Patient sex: M
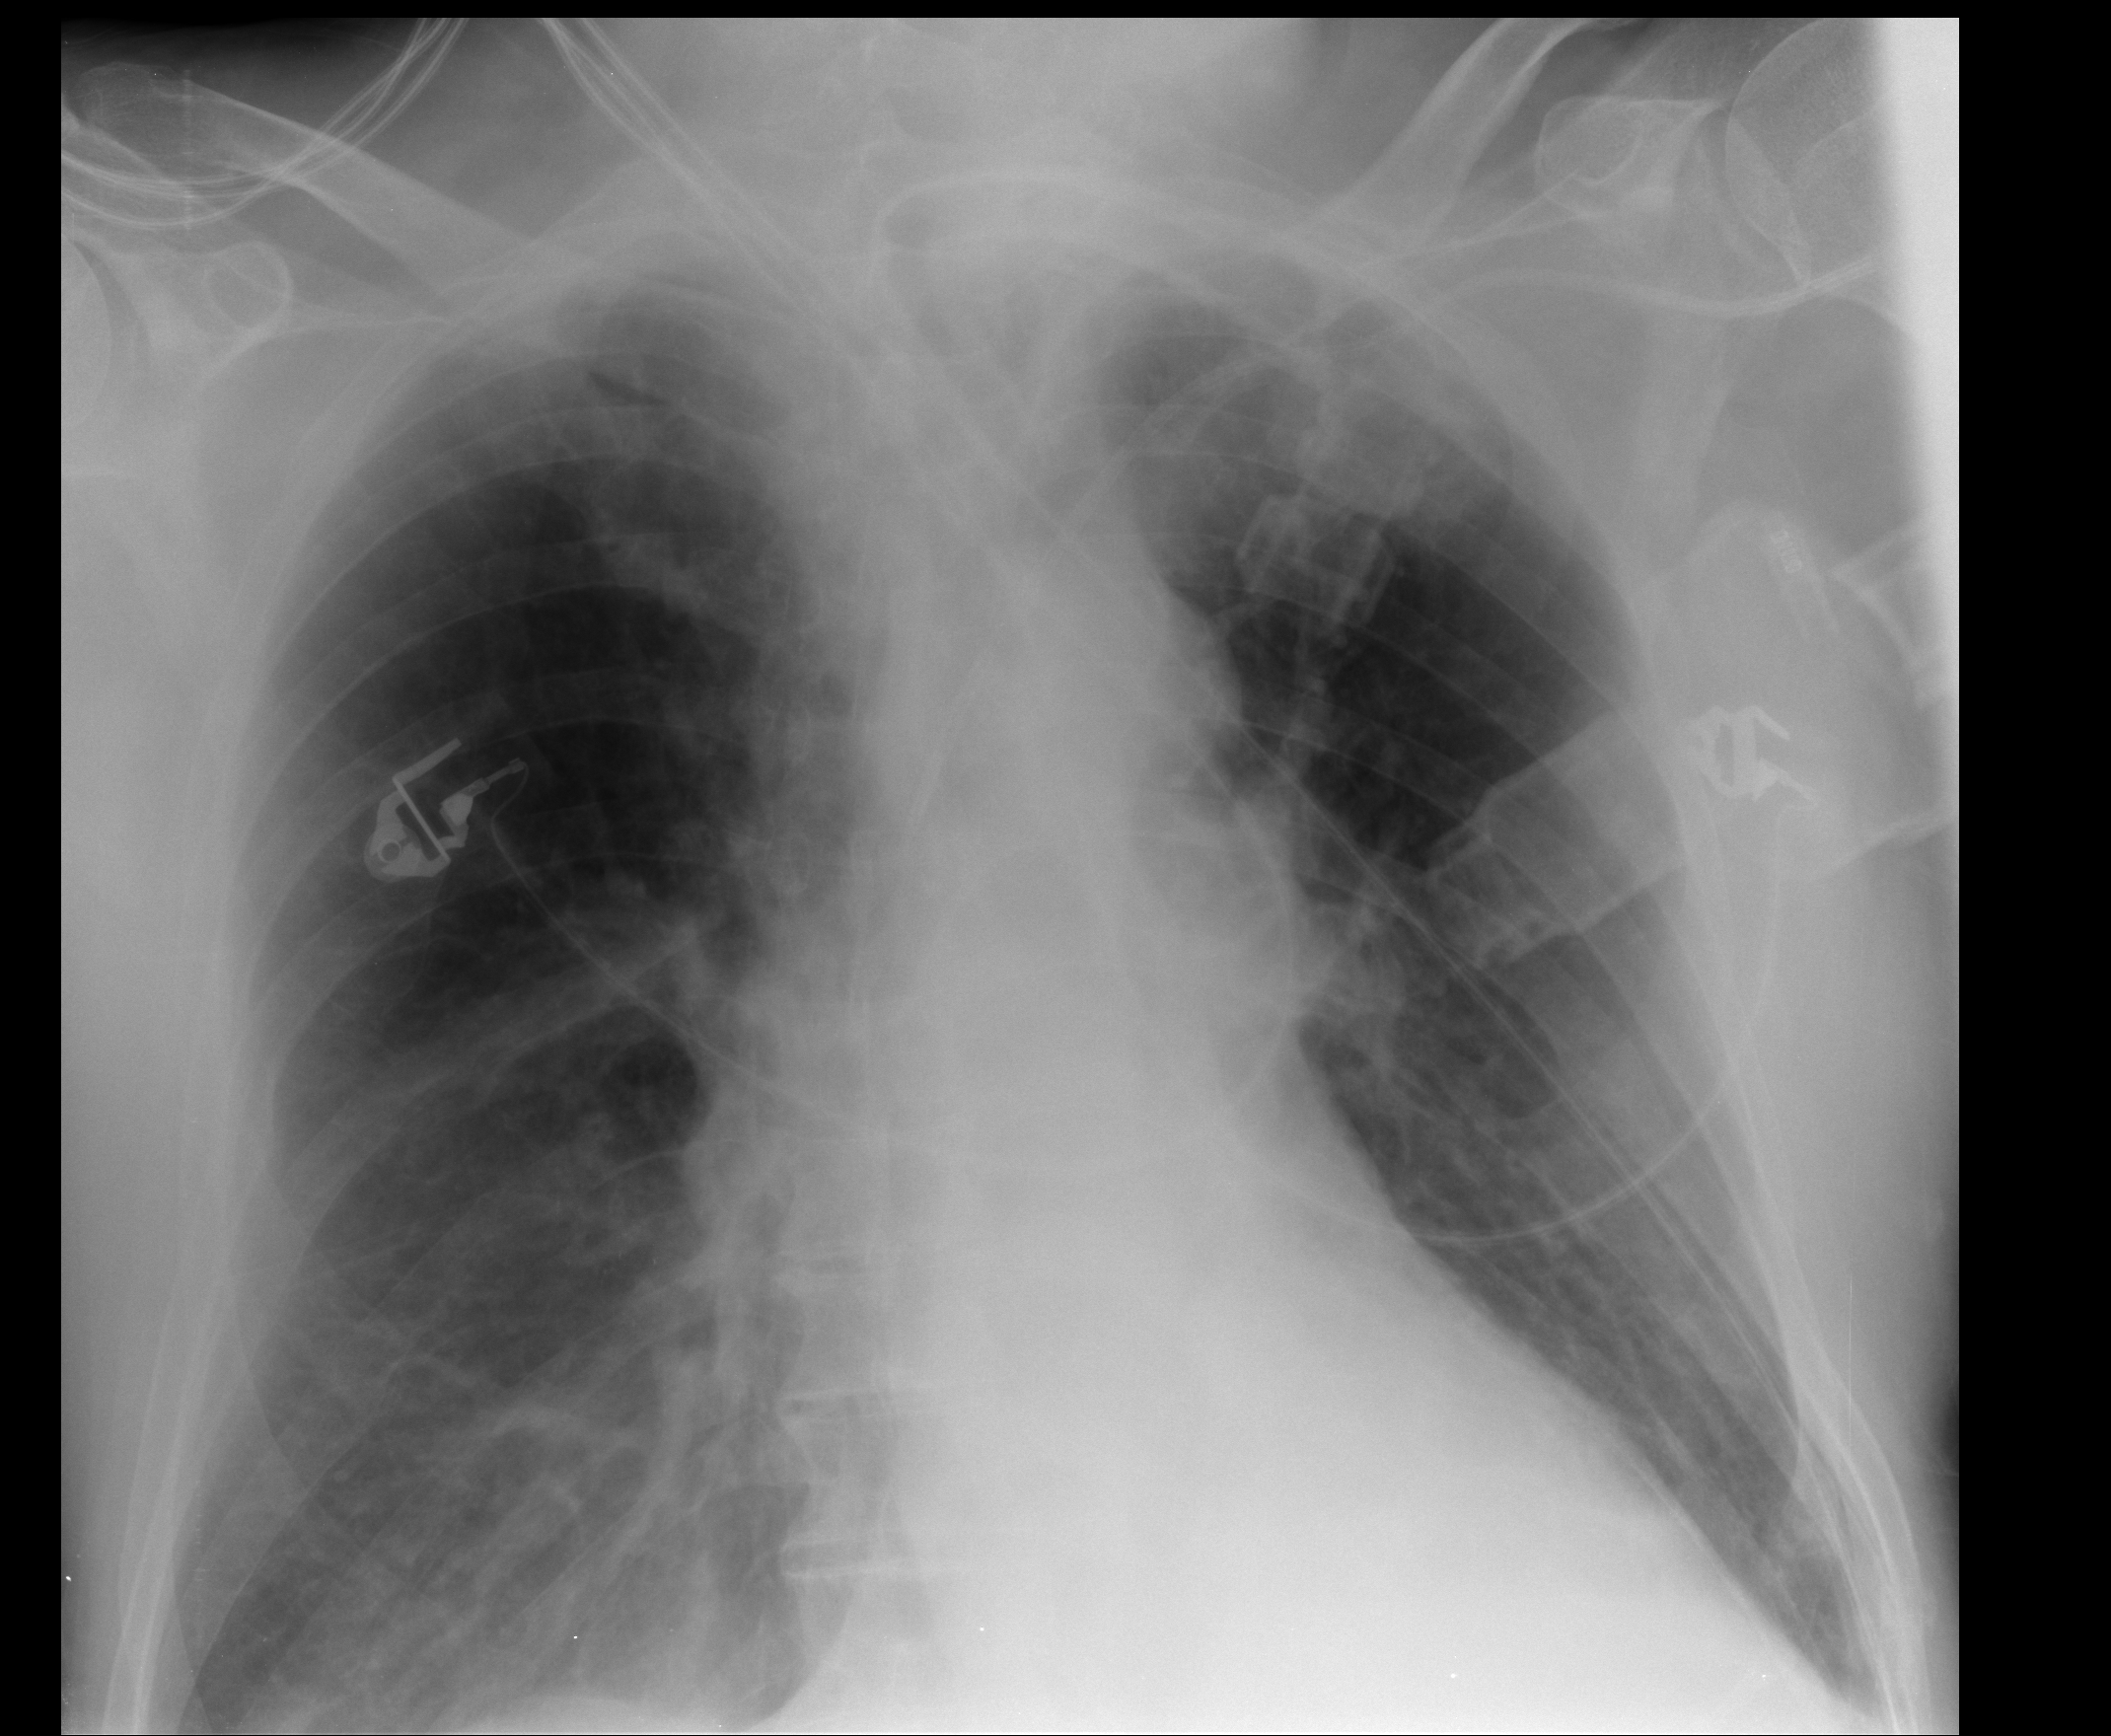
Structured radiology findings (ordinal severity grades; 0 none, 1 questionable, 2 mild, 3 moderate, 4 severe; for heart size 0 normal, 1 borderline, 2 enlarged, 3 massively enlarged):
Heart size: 1
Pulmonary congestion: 1
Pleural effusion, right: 1
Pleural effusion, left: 1
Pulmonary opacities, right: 1
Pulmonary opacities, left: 0
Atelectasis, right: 2
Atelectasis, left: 1